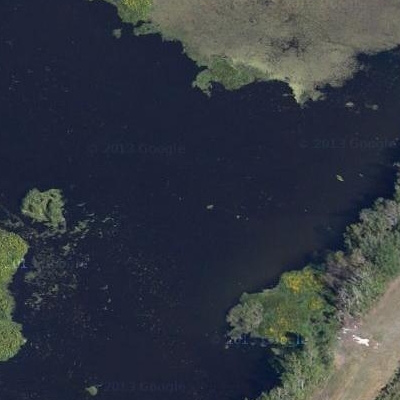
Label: RiverLake